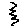
Label: zigzag